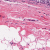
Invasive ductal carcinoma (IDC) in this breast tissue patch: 0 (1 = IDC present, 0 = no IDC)